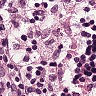
Metastatic tissue present: no